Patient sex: M
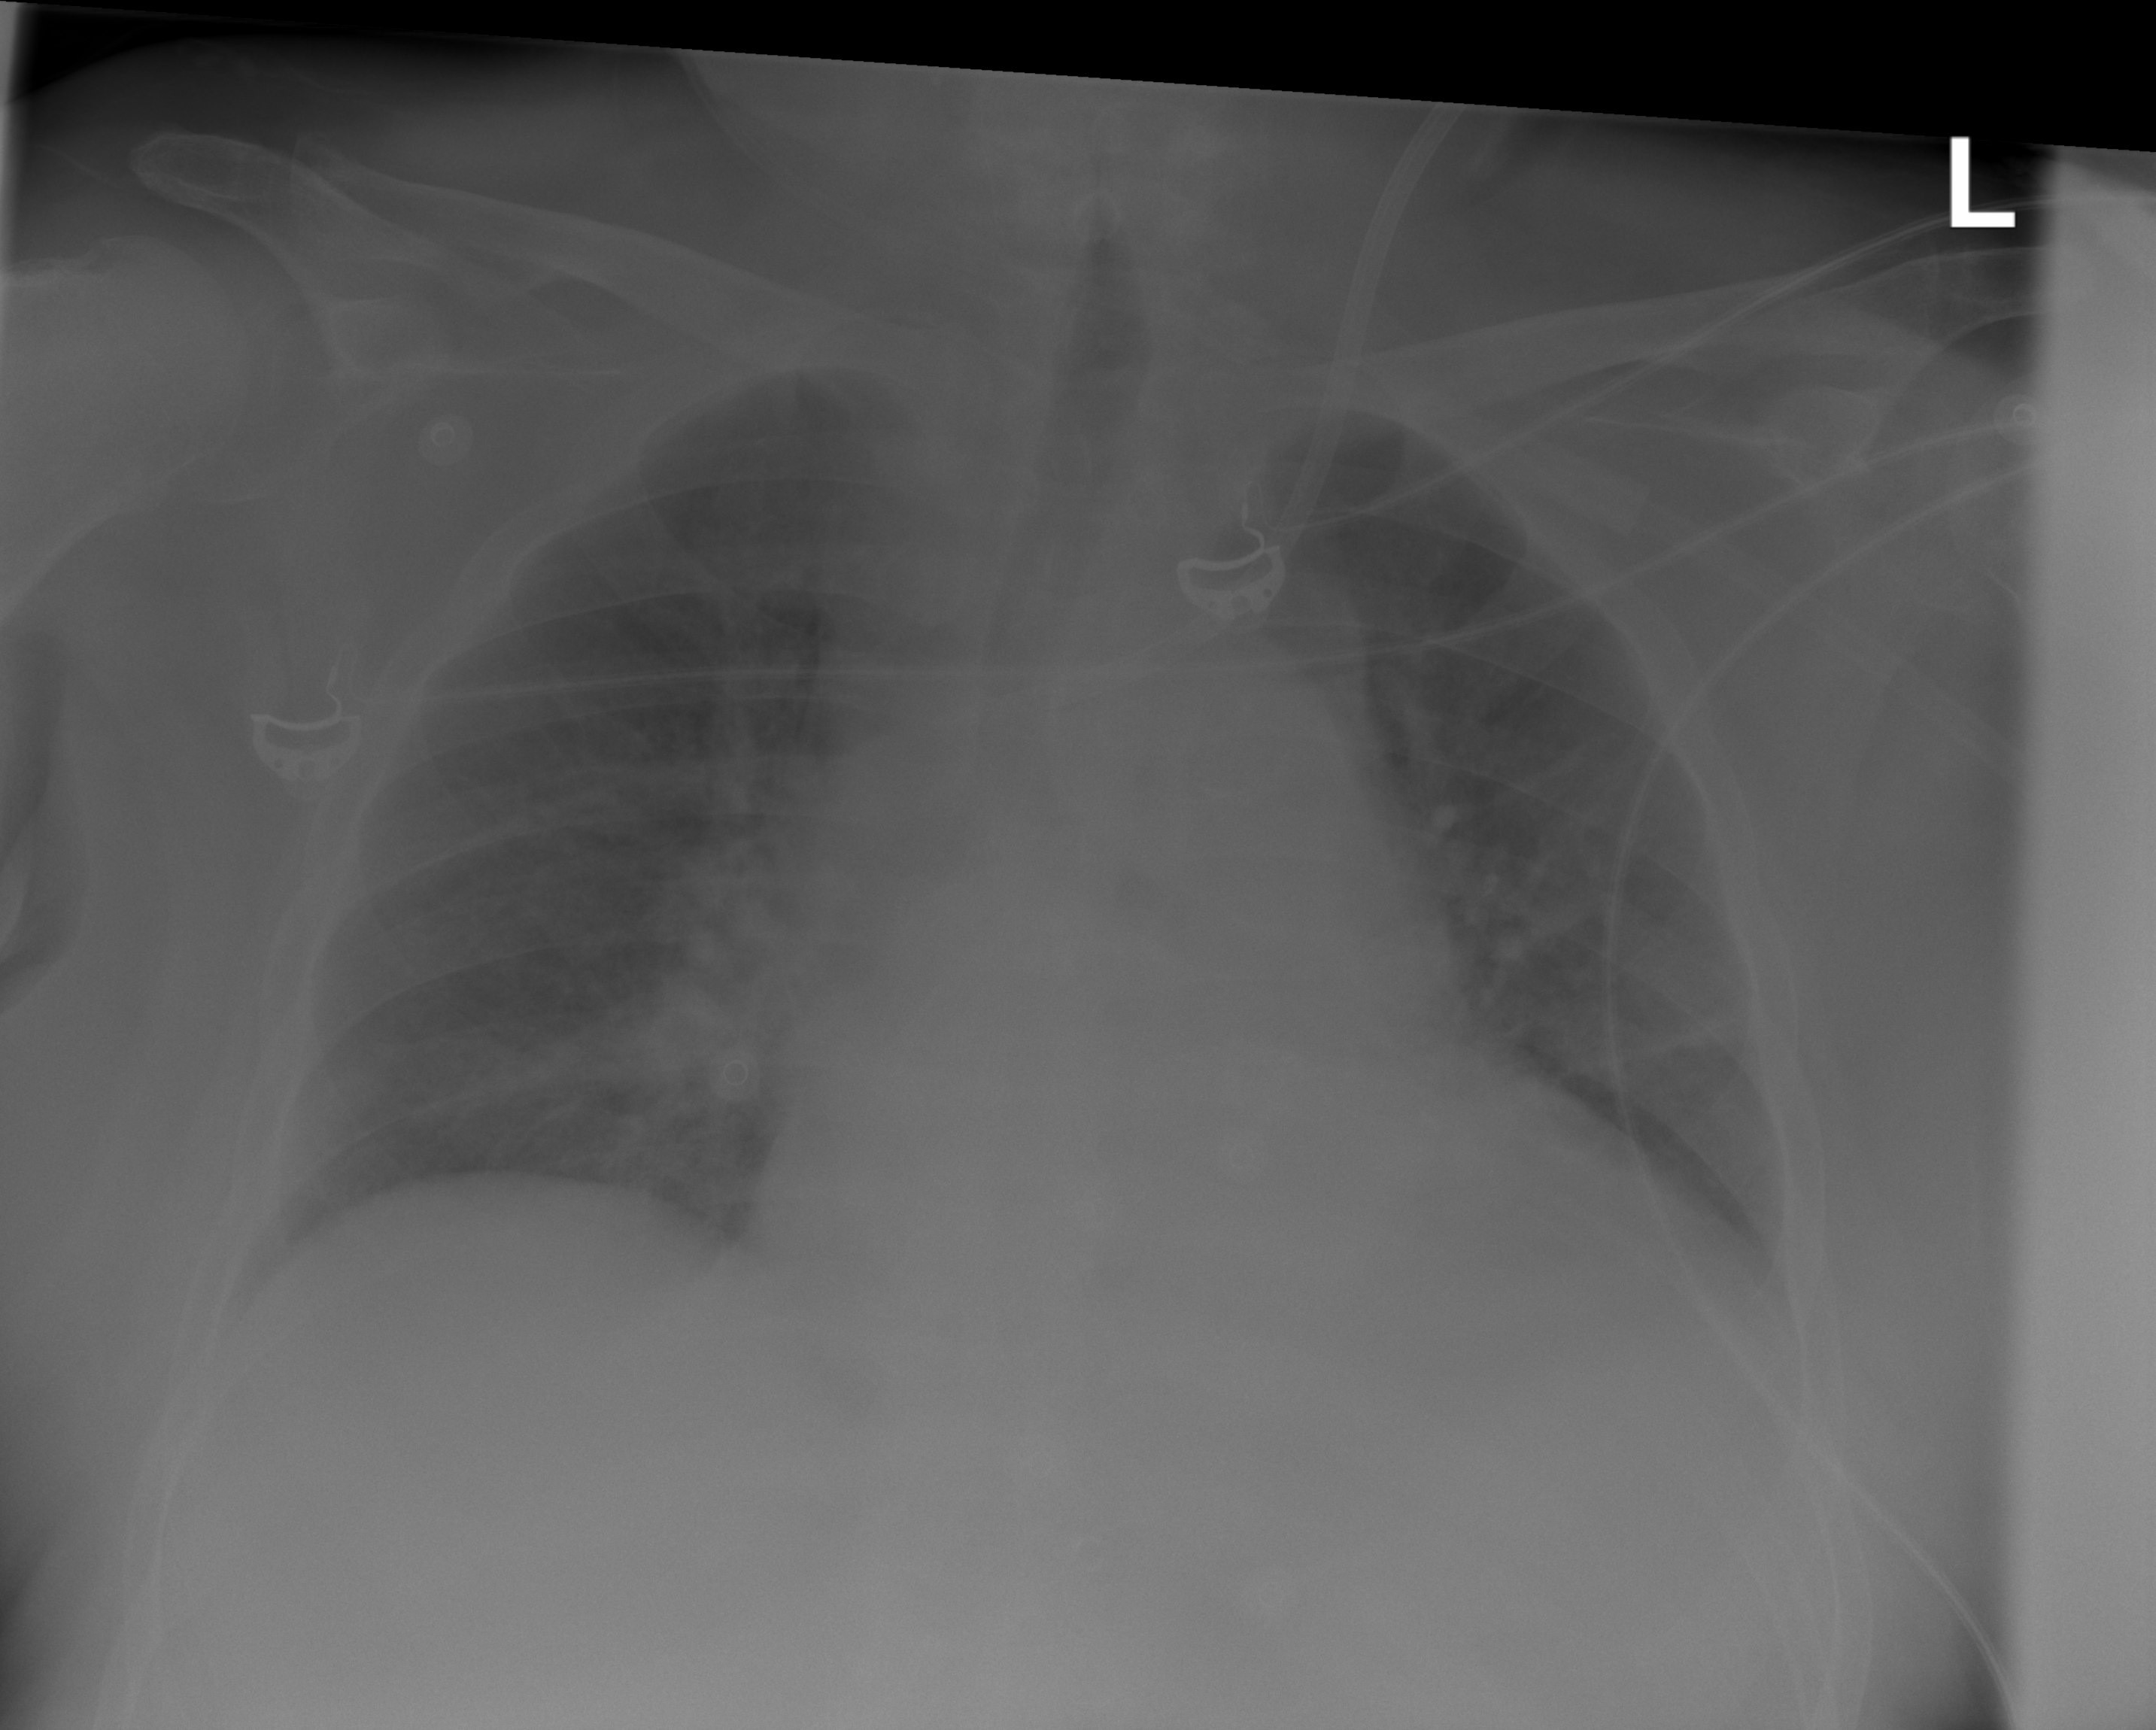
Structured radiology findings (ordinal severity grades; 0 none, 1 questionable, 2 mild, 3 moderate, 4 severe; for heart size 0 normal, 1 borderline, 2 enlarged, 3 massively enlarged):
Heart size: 2
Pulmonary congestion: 2
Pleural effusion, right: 0
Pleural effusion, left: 0
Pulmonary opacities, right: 0
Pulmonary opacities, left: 0
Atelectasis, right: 0
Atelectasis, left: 0